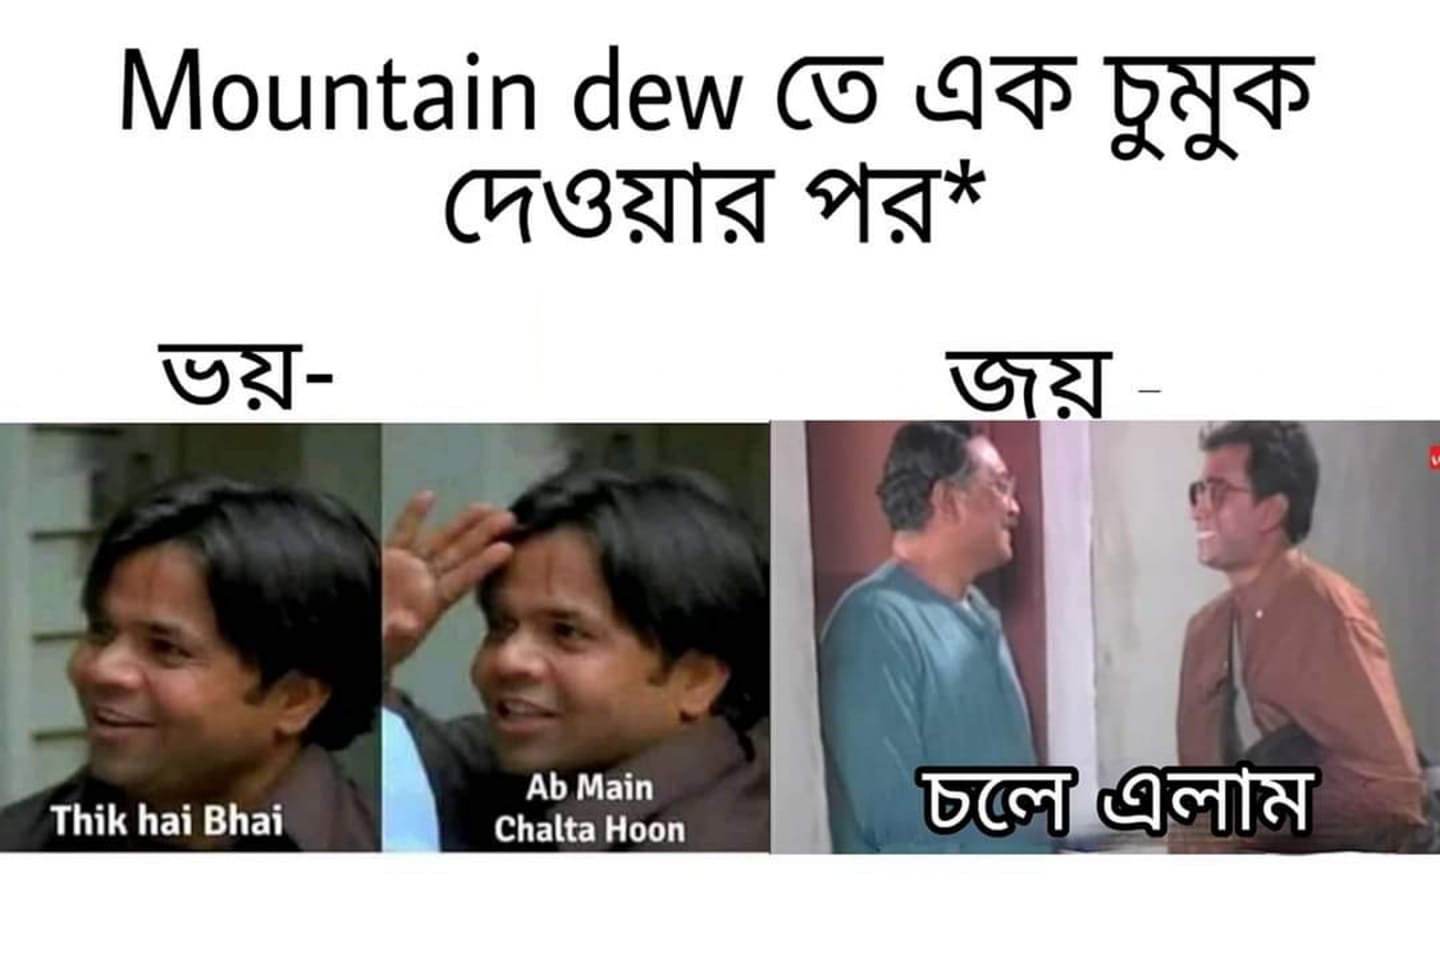
Caption: Mountain dew তে এক চুমুক দেওয়ার পর*    ভয়-  Thik hai Bhai   Ab Main Chalta Hoon    জয়- চলে এলাম
Label: non-hate